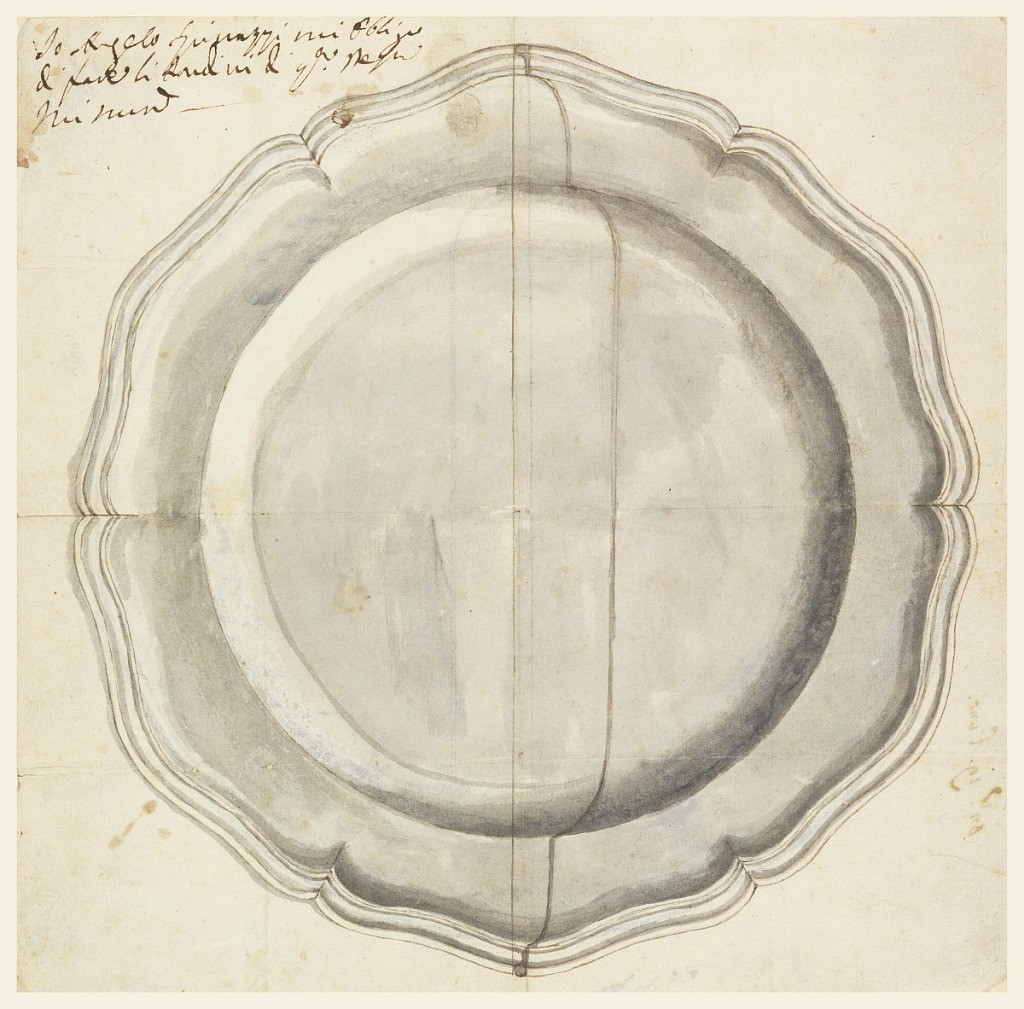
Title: Two silver plates
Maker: A. Spinazzi, Italian
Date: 1725–50
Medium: Graphite, pen, ink, brush, gray water color
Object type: Drawing
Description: Round plates, one side with a curved moulded rim.  Written in ink, in the upper left corner: "Io Angelo Spirazzi mi obligo/ di fare li tondini di questa stessa misura."  Other side:  with a round molded rim.  The section is indicated.  Written in ink, in the left edge, vertically:  "onci 19 l'uno."